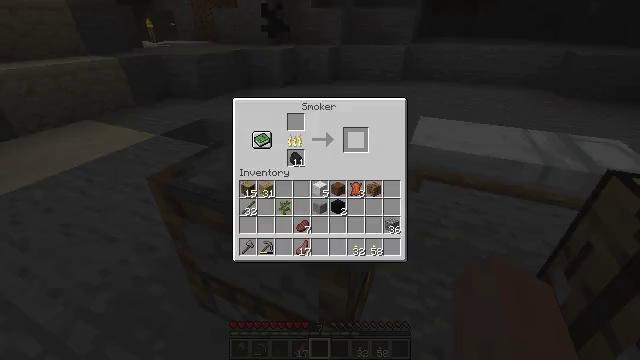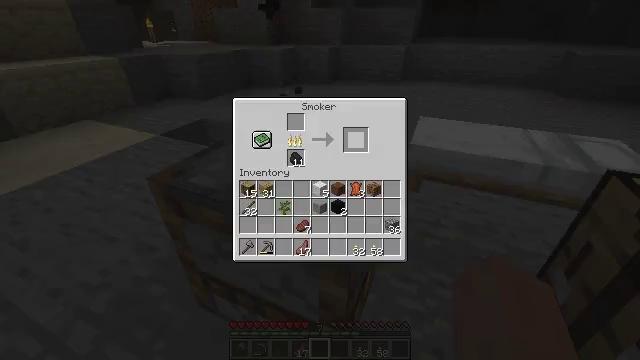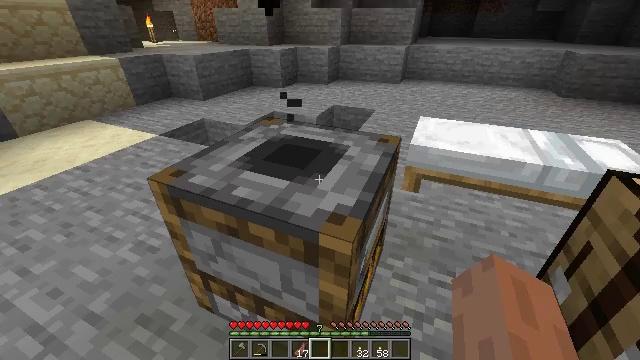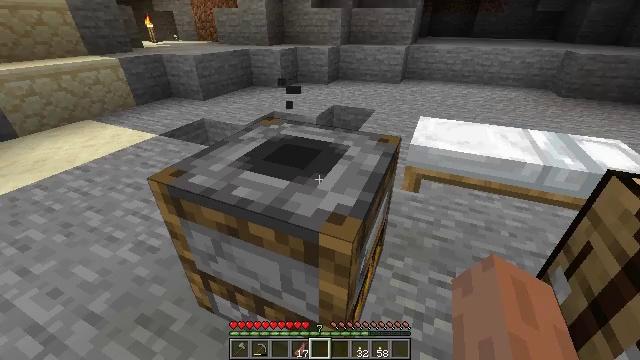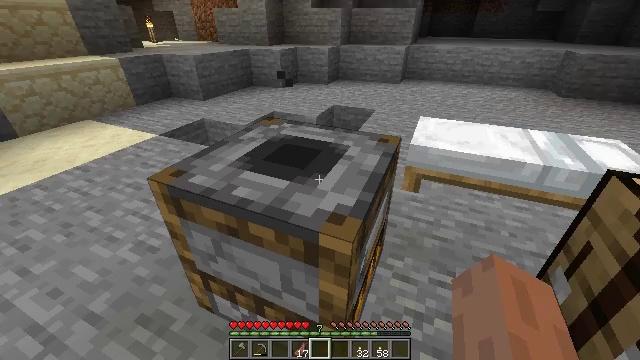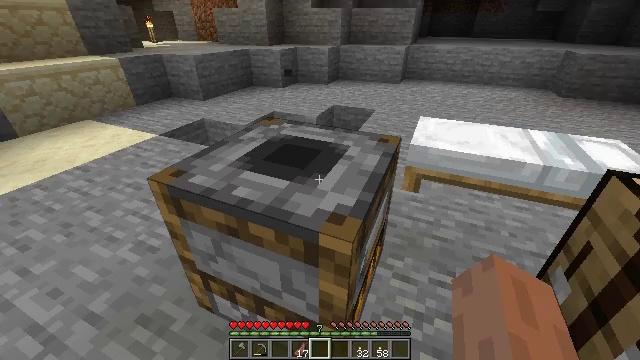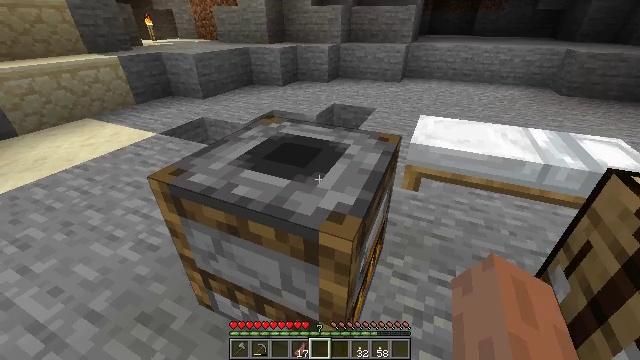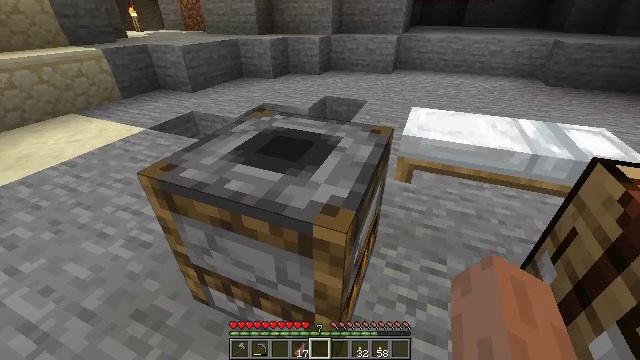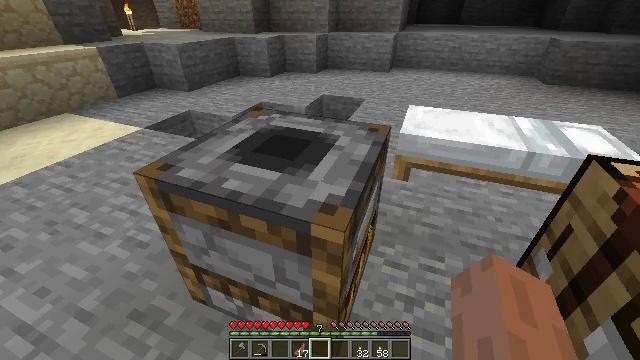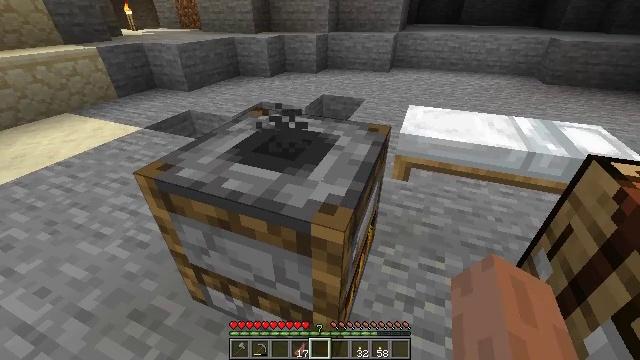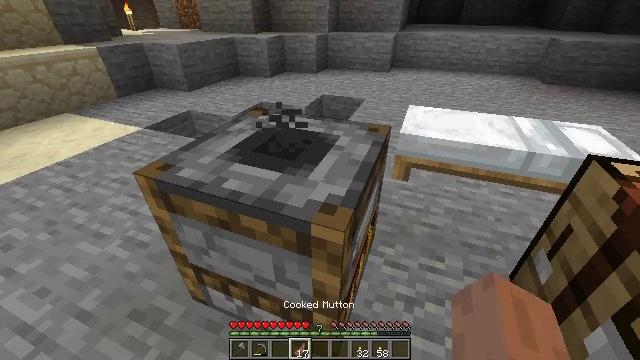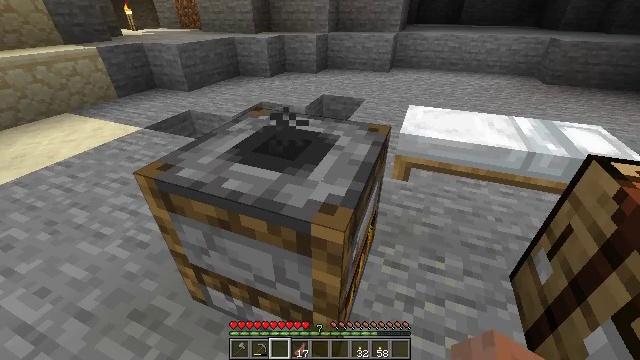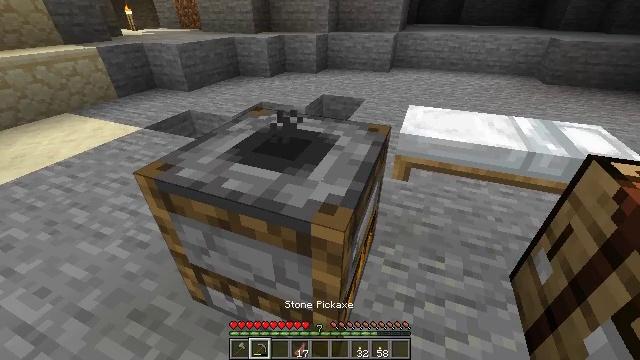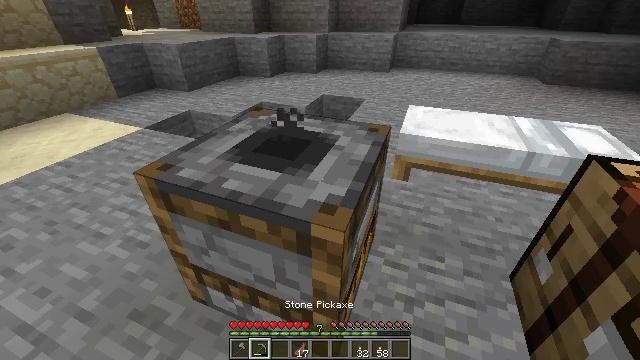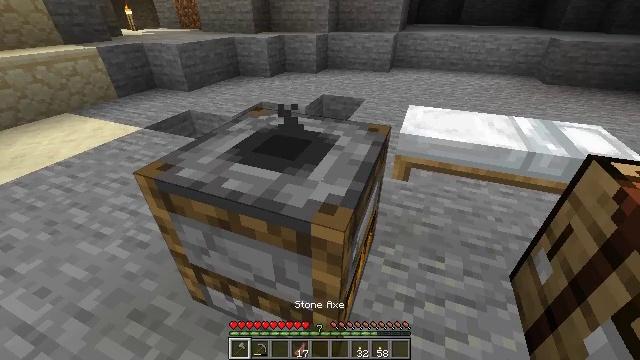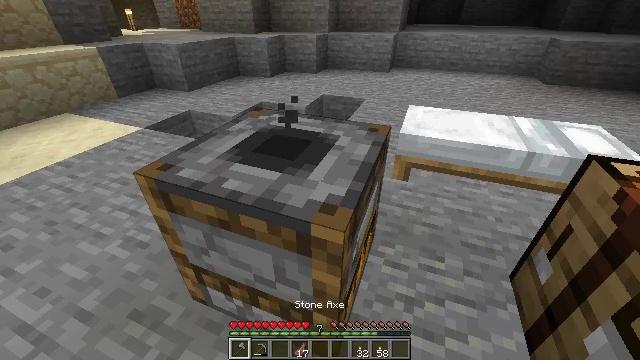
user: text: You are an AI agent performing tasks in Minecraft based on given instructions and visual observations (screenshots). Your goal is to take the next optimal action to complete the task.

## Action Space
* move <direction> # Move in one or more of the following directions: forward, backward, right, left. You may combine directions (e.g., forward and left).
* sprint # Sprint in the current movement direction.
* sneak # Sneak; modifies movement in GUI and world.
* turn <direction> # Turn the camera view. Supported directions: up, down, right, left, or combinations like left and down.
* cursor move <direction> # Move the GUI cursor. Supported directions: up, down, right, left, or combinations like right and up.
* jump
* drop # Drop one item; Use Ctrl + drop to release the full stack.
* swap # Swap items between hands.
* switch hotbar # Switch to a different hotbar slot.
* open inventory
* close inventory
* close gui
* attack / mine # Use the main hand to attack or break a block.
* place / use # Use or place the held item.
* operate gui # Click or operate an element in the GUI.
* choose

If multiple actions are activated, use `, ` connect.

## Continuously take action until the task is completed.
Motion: motion action
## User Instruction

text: Destroy the smoker to move it.
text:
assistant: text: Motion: sneak, open gui
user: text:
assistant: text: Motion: no_op
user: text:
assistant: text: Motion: close gui
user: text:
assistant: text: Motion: open inventory
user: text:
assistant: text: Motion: no_op
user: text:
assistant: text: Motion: no_op
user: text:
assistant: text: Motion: turn right and down
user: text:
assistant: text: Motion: no_op
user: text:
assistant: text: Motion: no_op
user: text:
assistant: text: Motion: no_op
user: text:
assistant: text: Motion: no_op
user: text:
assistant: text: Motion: no_op
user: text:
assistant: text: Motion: no_op
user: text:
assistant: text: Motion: no_op
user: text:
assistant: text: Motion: no_op
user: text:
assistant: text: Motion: no_op
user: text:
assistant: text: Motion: no_op
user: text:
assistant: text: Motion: no_op
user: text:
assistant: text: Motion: no_op
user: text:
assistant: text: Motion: no_op
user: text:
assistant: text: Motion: no_op
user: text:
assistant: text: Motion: no_op
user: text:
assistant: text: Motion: no_op
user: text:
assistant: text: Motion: no_op
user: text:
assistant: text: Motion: no_op
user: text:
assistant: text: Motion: turn left and down, attack / mine
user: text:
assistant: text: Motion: turn left and down, attack / mine
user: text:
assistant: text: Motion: turn left and down, attack / mine
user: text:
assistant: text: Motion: attack / mine
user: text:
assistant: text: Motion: attack / mine